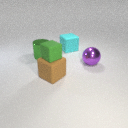
large brown rubber cube in front of large purple metal sphere